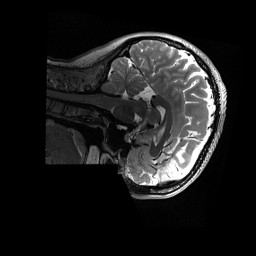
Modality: T2w
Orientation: sagittal
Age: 36
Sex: female
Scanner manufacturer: siemens
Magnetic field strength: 3 T
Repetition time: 3.2 s
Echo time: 0.564 s